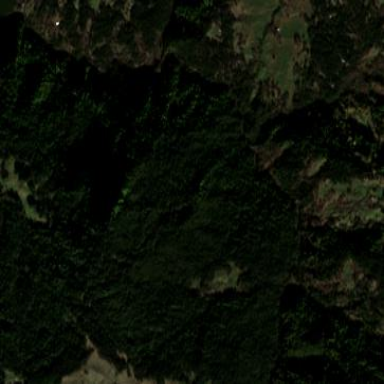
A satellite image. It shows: Forest area.